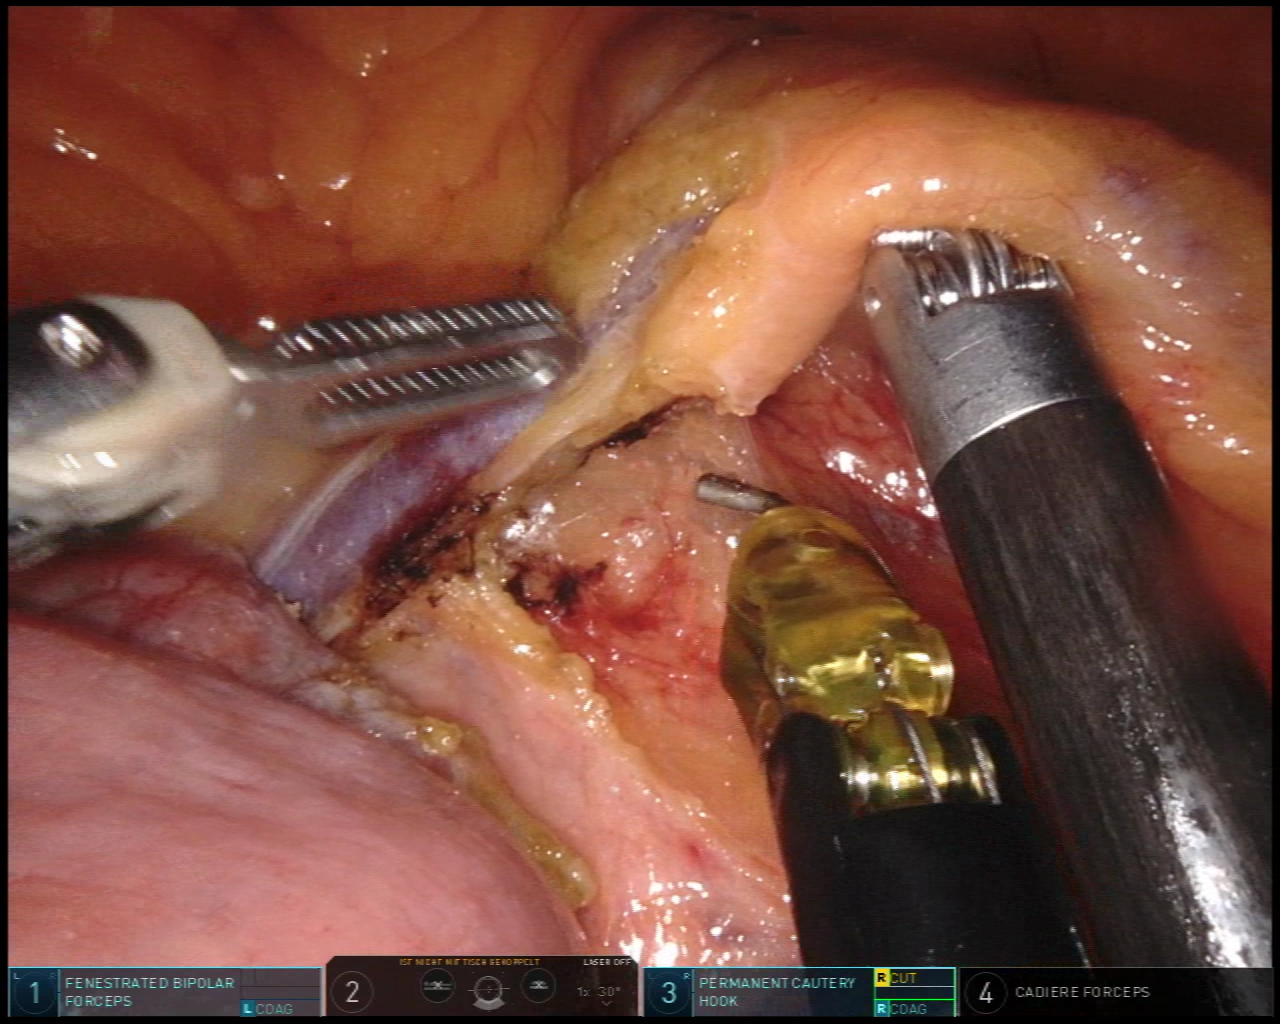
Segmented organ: intestinal_veins
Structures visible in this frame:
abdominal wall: no
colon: no
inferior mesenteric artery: no
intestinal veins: yes
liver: no
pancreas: no
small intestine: yes
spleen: no
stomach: no
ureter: no
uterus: no
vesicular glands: no